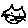
Label: cat